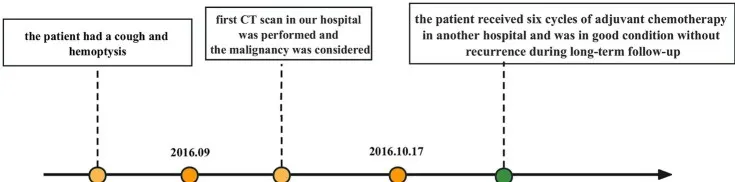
Timeline with relevant data about the onset, diagnosis, and therapy of the patient with primary pulmonary osteosarcoma.
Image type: chart (chart)